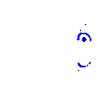
Particle: electron